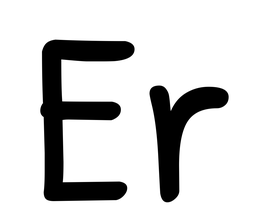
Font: PatrickHand-Regular